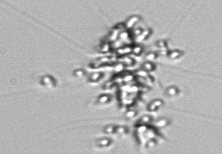
Label: Chaetoceros_didymus_TAG_external_flagellate